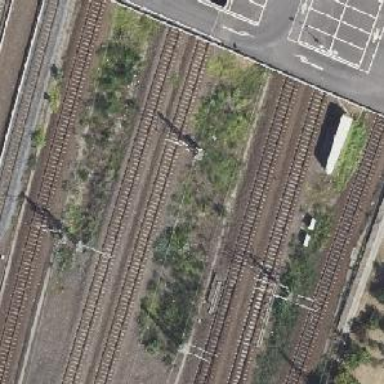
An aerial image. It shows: Railway area.